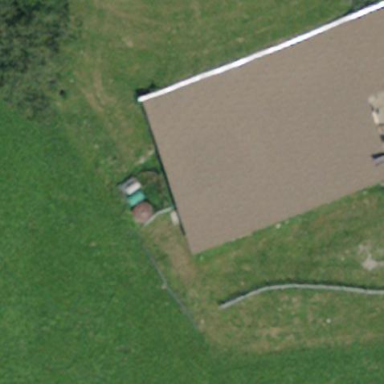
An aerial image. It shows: Rural barn.